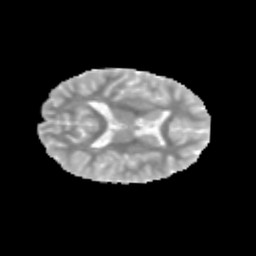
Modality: MD
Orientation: axial
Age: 12
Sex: male
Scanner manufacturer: siemens
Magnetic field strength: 3 T
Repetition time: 3.8 s
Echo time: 0.07 s